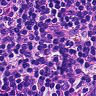
Metastatic tissue present: no